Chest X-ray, PA view. Patient: 48 years old, sex F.
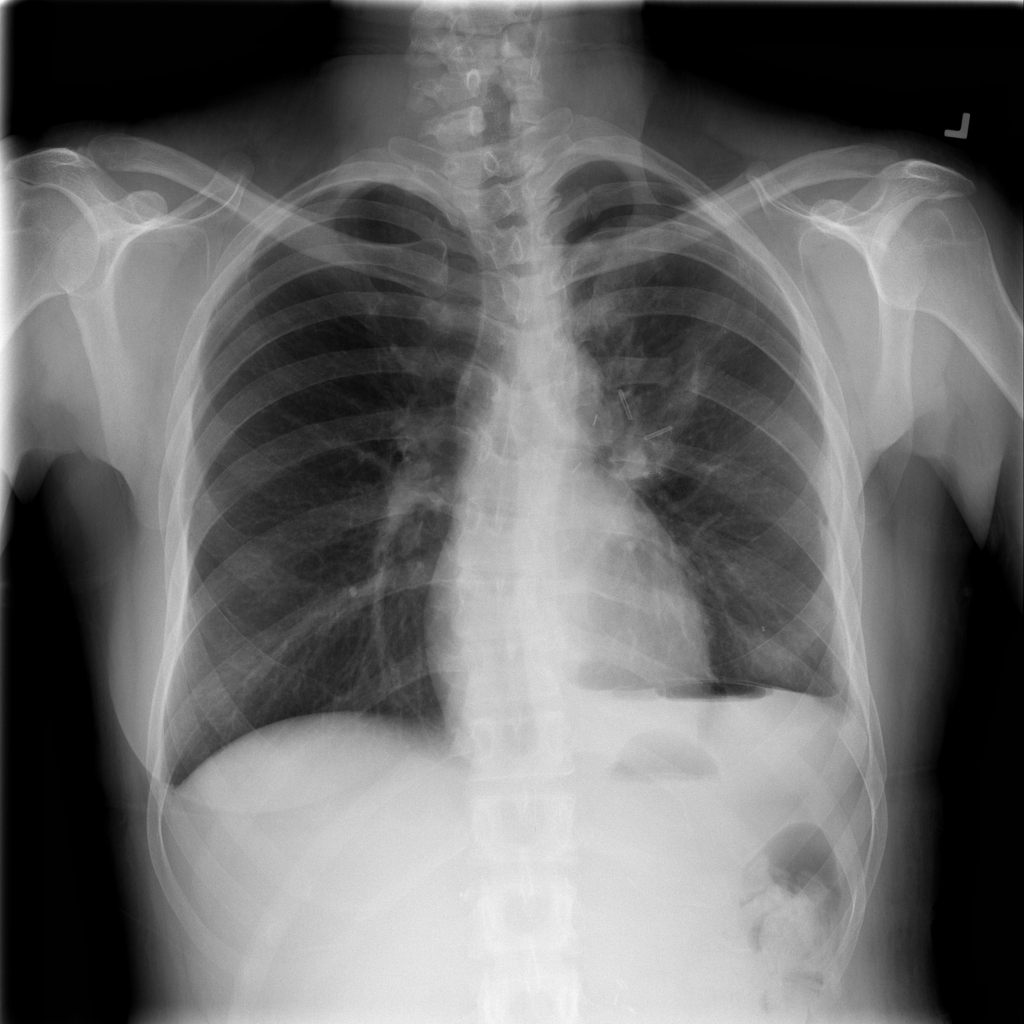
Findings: Effusion, Pneumothorax